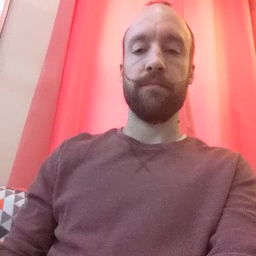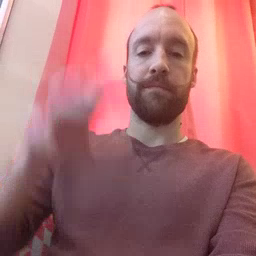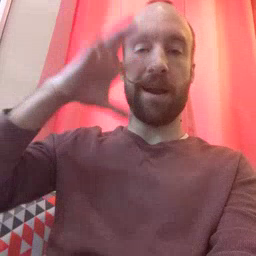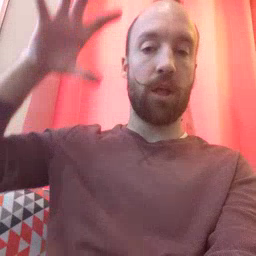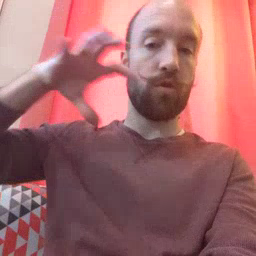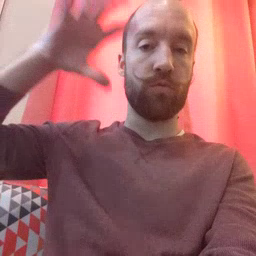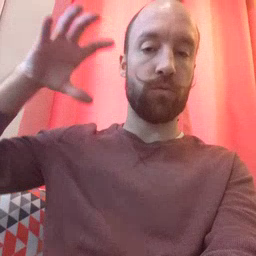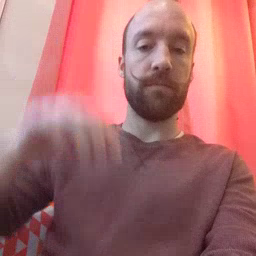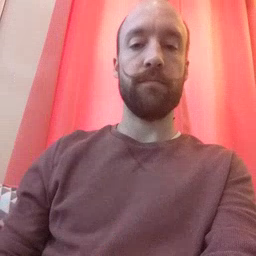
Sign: cloud